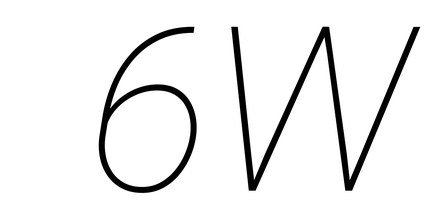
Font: Roboto-Italic_Thin_Italic